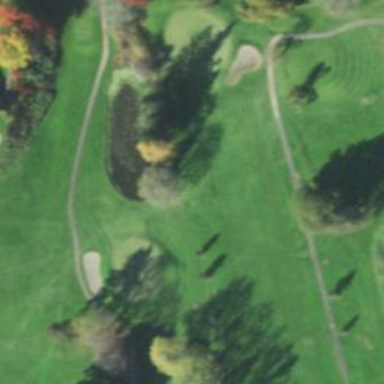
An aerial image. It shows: Golf hole.